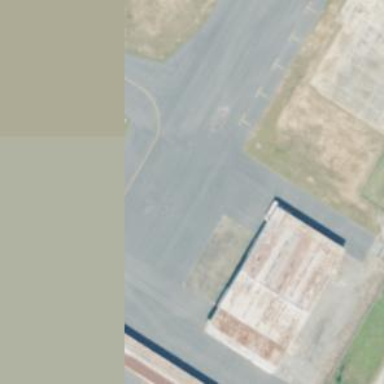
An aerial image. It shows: Image of taxiway at airport.